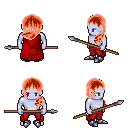
a pixel art fantasy rpg character, male body template, dark elf, purple skin, red cape, red pants, red left-swept hairstyle, metal boots, spear, four views (front, back, left, right), 2x2 character sprite sheet, small pixel art, hard edges, no anti-aliasing